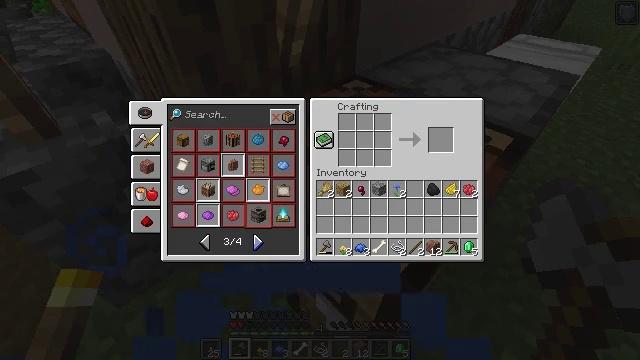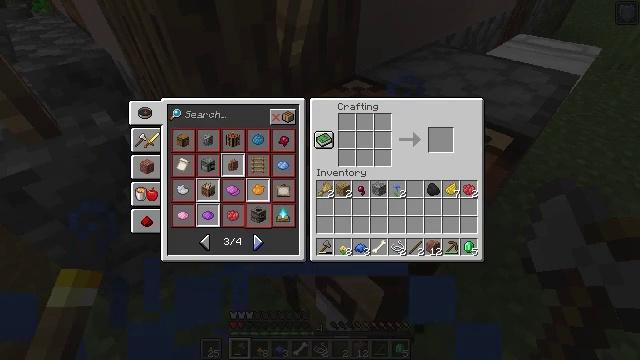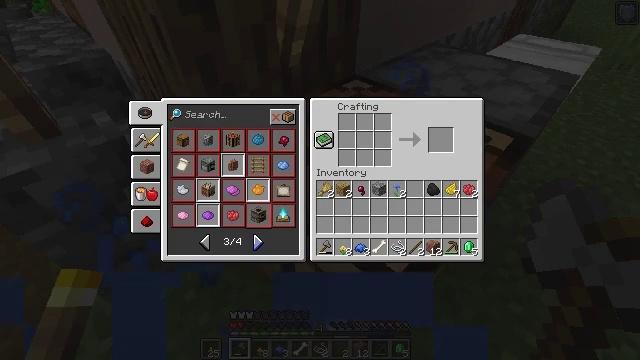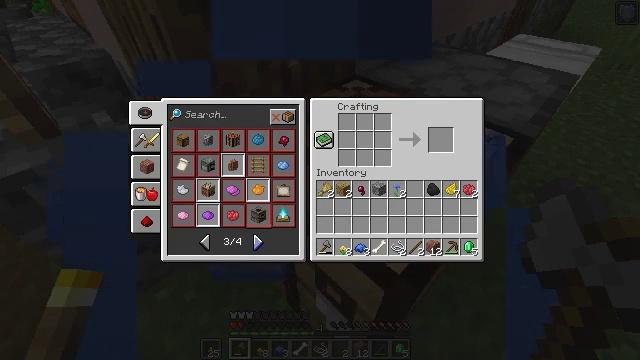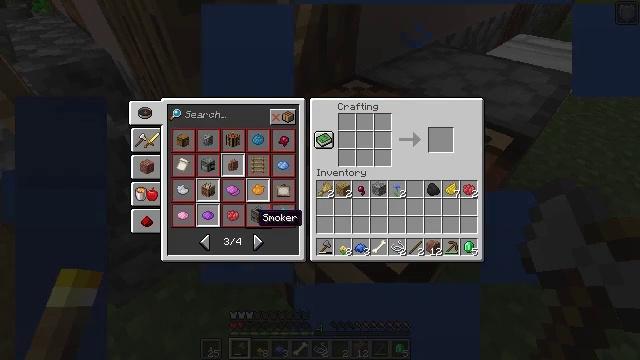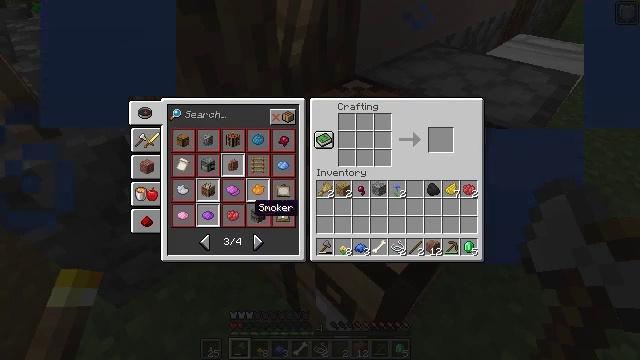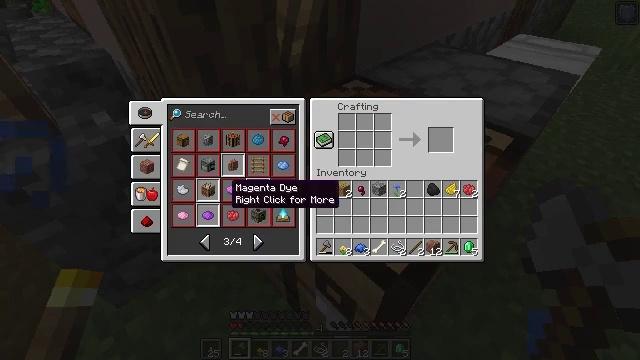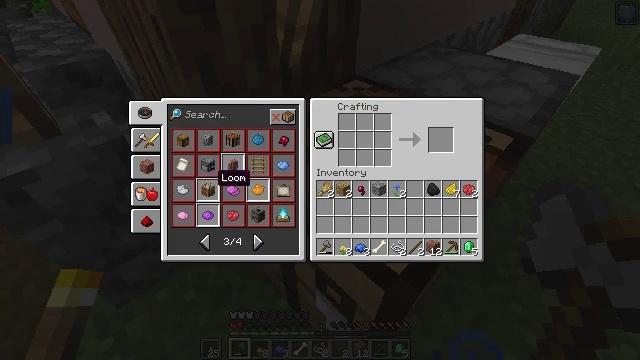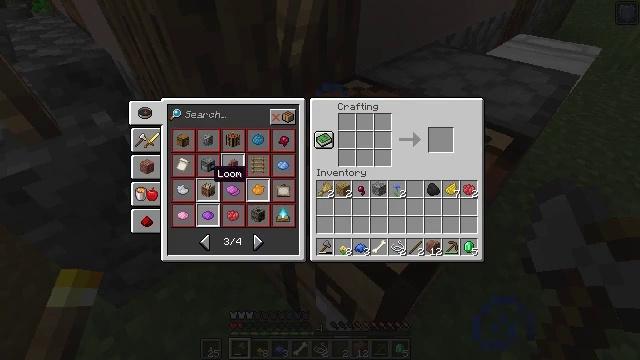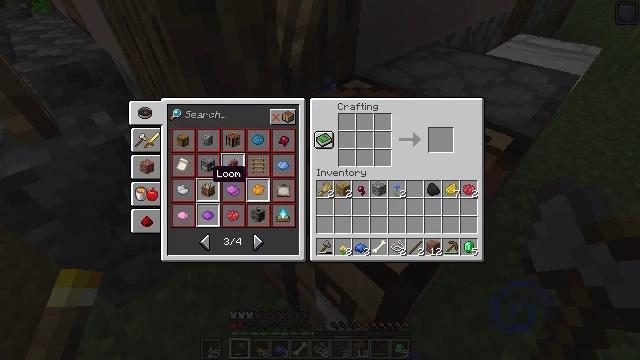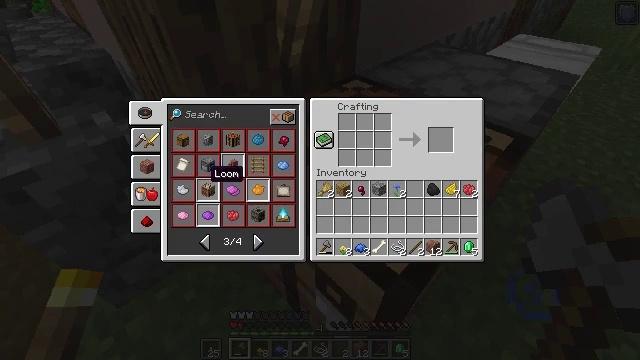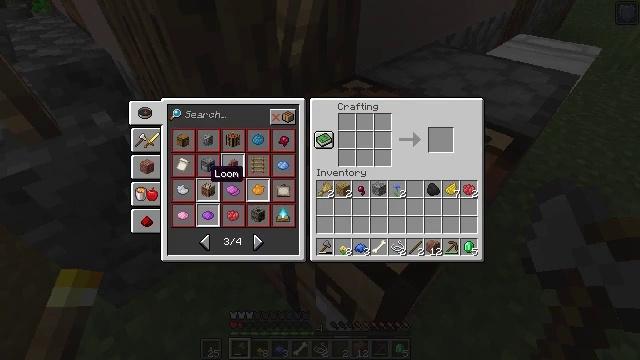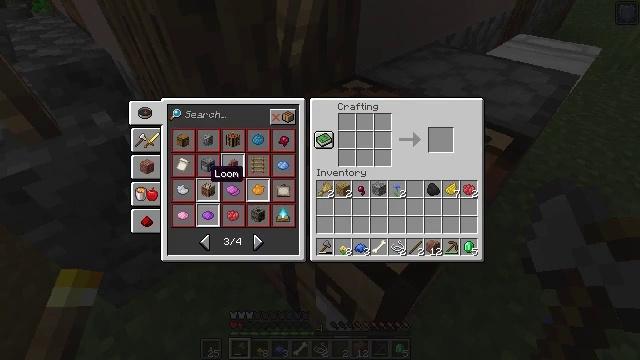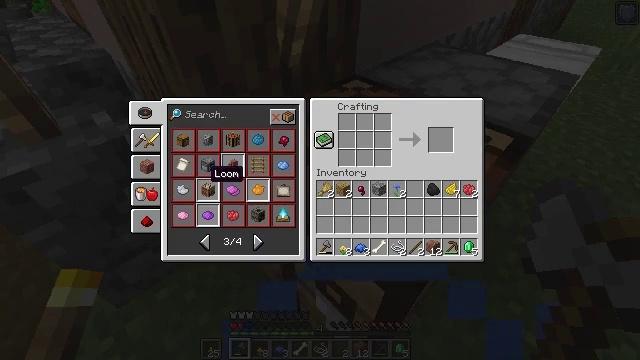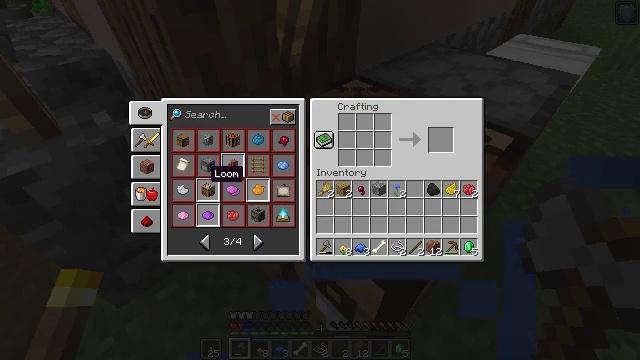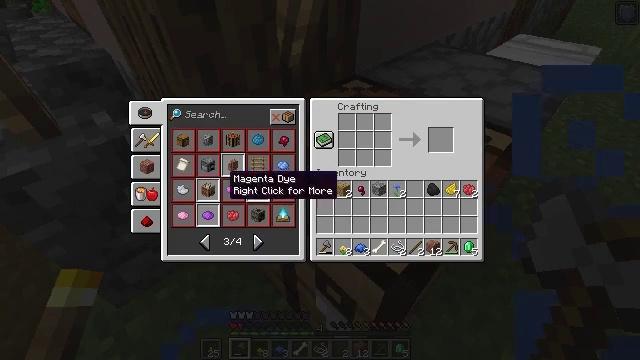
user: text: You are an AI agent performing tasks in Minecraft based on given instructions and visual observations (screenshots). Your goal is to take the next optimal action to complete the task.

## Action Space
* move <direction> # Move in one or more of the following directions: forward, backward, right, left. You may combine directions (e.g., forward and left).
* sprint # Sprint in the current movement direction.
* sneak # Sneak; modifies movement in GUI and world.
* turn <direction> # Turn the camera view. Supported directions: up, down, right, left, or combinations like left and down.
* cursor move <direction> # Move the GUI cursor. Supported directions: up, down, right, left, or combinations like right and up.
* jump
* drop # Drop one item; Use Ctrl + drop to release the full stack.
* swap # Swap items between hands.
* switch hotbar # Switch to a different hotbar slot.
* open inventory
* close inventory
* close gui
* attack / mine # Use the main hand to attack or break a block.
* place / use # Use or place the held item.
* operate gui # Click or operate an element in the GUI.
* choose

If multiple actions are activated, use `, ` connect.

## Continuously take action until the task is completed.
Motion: motion action
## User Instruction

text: Use wooden planks and string to make a loom.
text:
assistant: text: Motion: no_op
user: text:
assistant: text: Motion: no_op
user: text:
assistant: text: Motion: no_op
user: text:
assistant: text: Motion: cursor move up
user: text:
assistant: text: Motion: cursor move up
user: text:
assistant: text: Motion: cursor move left and up
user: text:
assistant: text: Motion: cursor move left and up
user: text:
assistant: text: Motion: no_op
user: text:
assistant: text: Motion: no_op
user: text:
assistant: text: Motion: no_op
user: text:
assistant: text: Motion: operate gui
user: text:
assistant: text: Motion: operate gui
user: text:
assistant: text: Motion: no_op
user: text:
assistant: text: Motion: no_op
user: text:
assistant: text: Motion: cursor move right
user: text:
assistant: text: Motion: cursor move right
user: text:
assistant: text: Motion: cursor move right and up
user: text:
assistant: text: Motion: cursor move right and up
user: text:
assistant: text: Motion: no_op
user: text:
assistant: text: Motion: no_op
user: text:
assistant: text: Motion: no_op
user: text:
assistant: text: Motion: no_op
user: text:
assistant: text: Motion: no_op
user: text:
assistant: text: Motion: no_op
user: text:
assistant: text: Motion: cursor move right
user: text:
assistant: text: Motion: no_op
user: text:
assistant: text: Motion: no_op
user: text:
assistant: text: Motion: no_op
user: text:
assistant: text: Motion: operate gui
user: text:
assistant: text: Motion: operate gui